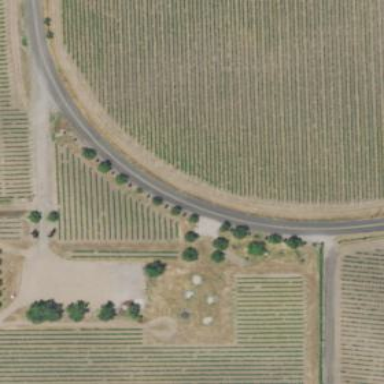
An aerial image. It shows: Vineyard with grape crops.